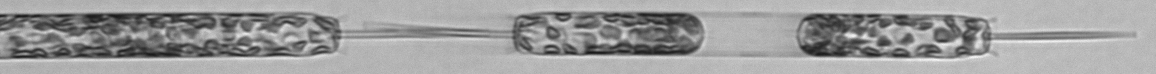
Label: Ditylum_brightwellii